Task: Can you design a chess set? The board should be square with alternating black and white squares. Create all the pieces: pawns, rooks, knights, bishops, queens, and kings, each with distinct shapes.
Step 5231:
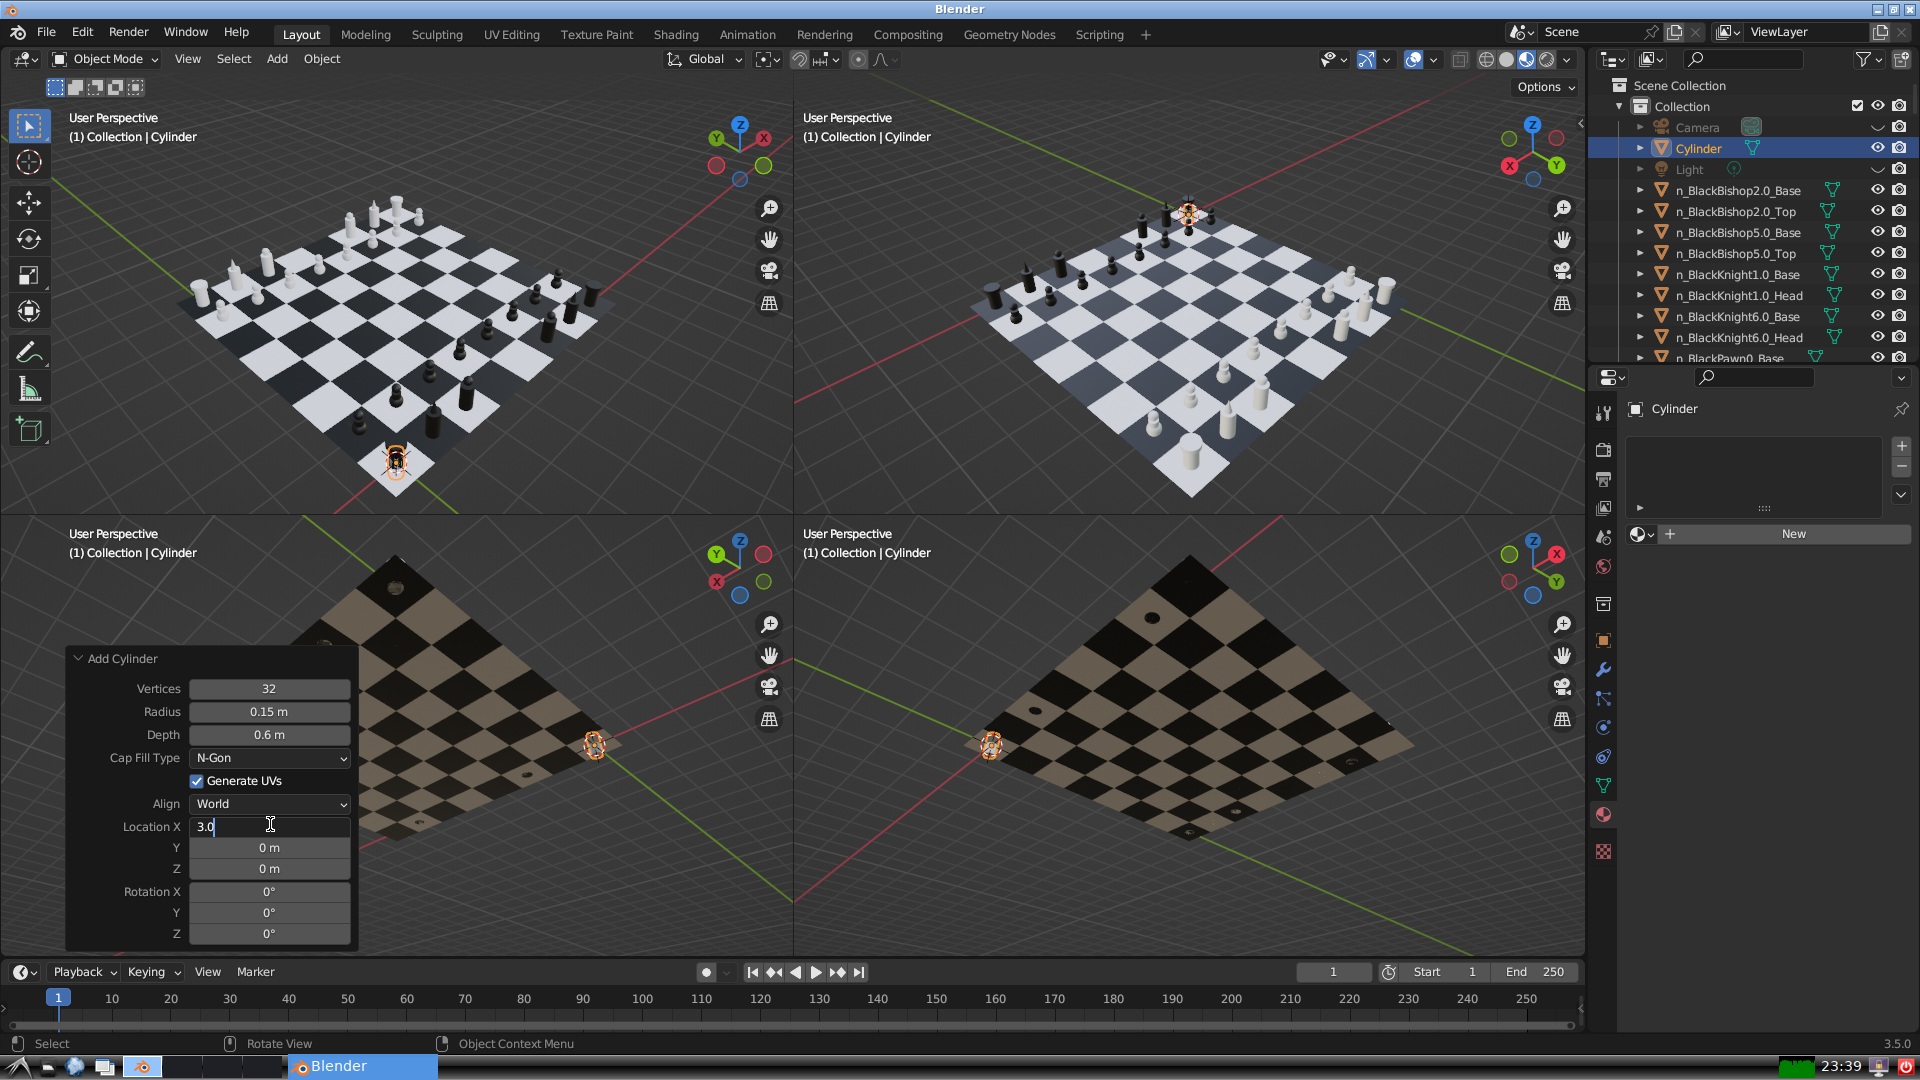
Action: {"key_press": ['Return']}